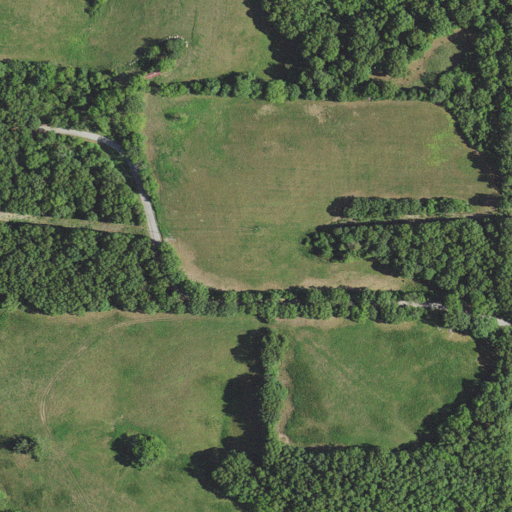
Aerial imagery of ridge(s) in Missouri named Ironside Ridge containing pasture, deciduous forest, open development, and low intensity development